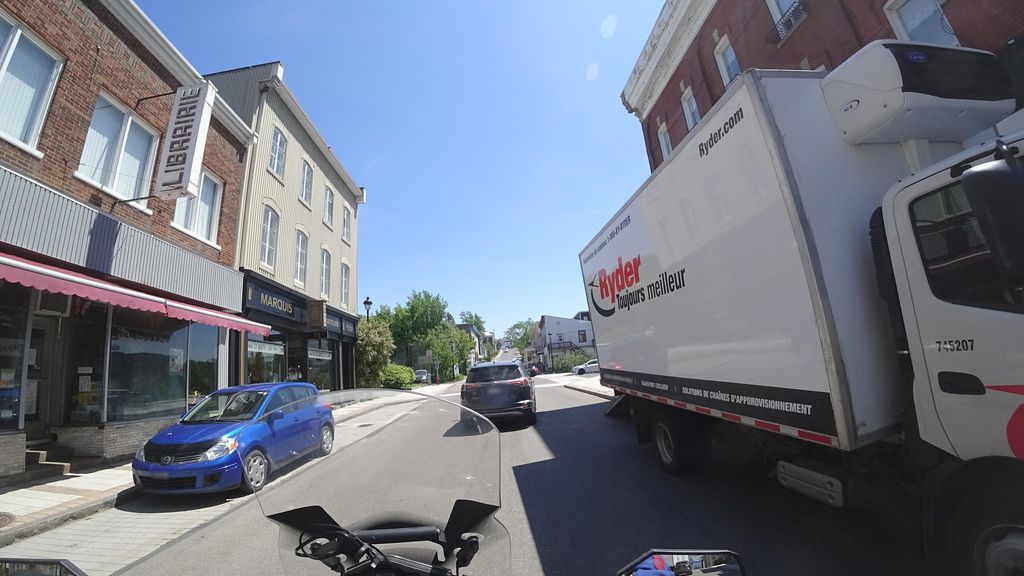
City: quebec_city